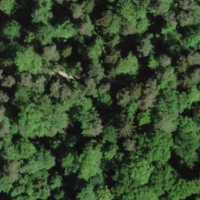
EUNIS habitat code: 41
Species observed at this site:
Acer pseudoplatanus